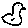
Label: bird